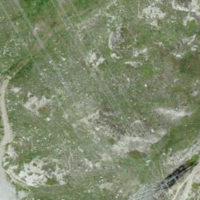
EUNIS habitat code: 31
Species observed at this site:
Eriophorum angustifolium